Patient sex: F
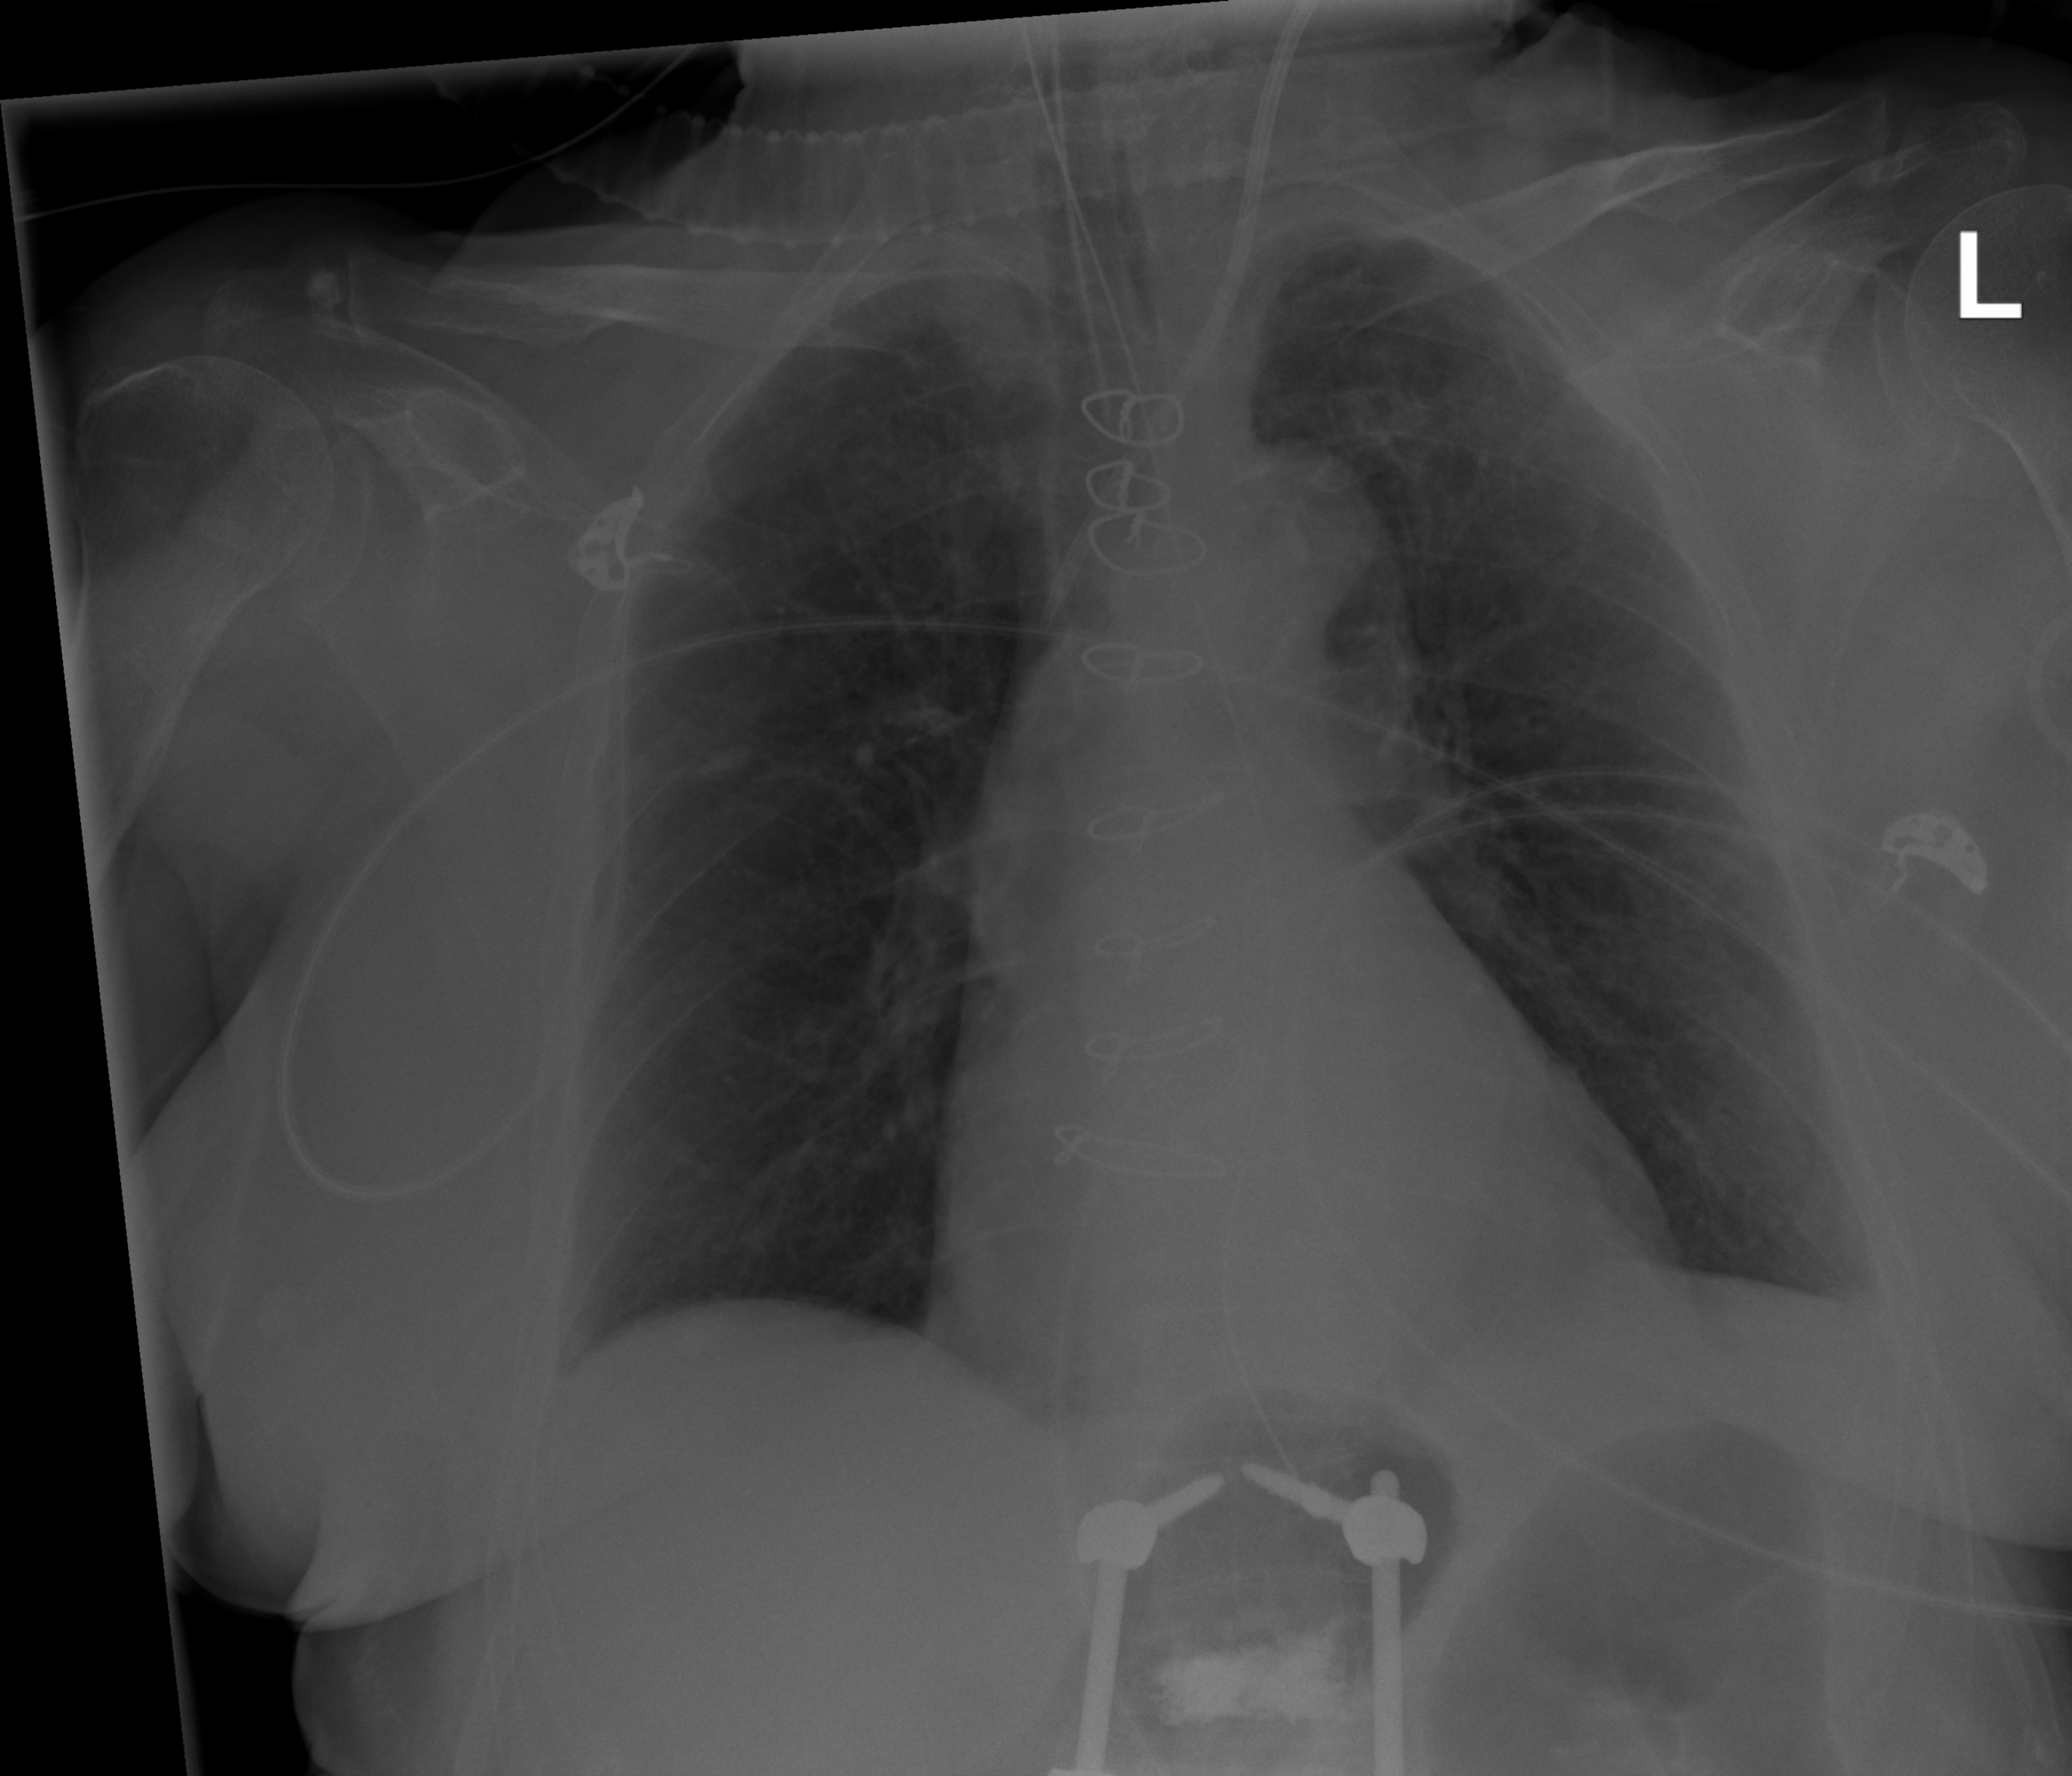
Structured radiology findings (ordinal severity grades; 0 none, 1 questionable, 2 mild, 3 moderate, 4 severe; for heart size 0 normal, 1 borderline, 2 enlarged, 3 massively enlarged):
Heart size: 0
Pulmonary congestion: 0
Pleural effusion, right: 0
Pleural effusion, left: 2
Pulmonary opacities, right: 0
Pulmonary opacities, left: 0
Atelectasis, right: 0
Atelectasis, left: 0